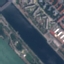
Land use / land cover class: River